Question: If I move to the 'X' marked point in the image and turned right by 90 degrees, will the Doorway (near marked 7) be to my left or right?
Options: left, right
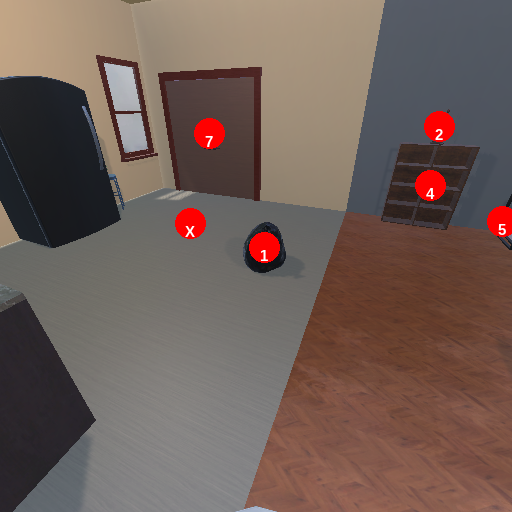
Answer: left